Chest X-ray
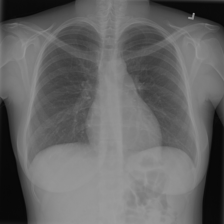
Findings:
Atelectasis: negative
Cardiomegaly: negative
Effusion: negative
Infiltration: negative
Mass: negative
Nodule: negative
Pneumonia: negative
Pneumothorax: negative
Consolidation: negative
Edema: negative
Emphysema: negative
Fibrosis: negative
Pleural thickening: negative
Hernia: negative